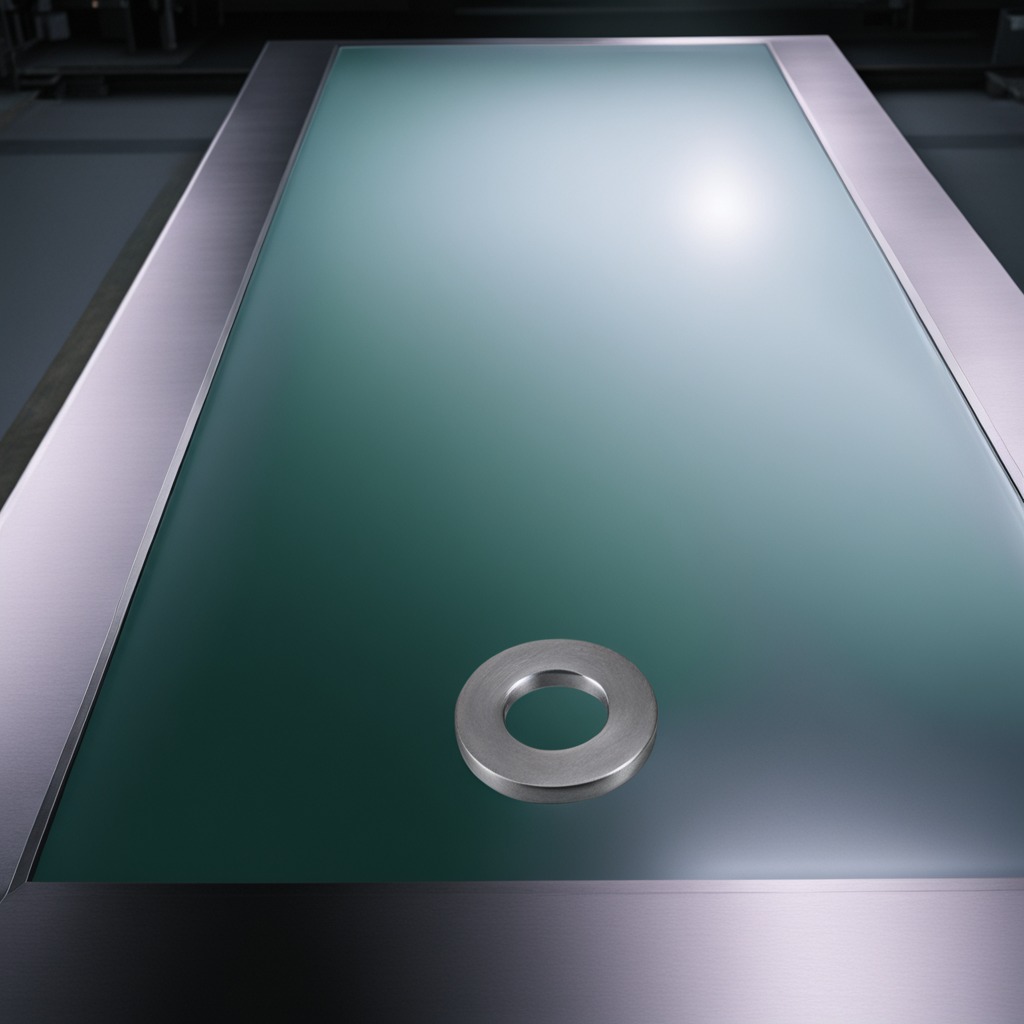
A flat metal washer lying on a clean empty table in a railway signal maintenance room lit by harsh overhead fluorescents photorealistic surface textures crisp shadows high dynamic range